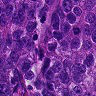
Metastatic tissue present: yes